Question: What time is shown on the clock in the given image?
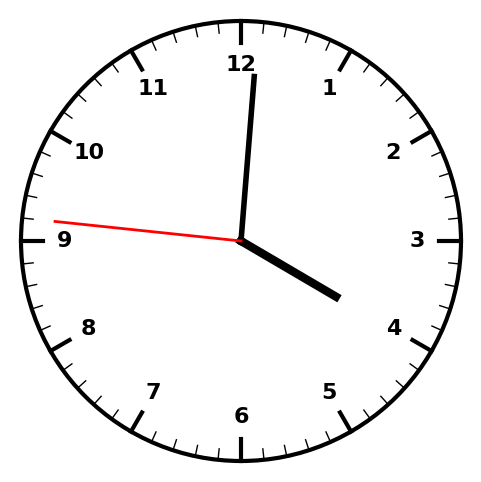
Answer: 04:00:46